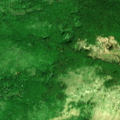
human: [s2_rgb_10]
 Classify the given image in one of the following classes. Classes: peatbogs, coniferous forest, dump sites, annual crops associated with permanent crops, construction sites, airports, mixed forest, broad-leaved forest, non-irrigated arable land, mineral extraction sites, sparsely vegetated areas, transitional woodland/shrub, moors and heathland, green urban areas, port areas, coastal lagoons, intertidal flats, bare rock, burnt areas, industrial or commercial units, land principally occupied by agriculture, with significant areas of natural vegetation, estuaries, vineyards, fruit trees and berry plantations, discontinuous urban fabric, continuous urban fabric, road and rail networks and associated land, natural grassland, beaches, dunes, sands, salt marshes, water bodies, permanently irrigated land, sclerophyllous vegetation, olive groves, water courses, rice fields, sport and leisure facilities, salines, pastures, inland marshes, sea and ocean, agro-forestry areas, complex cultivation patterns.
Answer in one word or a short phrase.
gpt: land principally occupied by agriculture, with significant areas of natural vegetation, broad-leaved forest, natural grassland